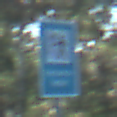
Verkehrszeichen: Verkehrshelfer
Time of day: MorningAfternoon
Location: Outdoor (Nature)
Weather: Clear
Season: NotSpecified
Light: Natural